Interaction volume radius: 10 \u00c5
Interaction volume height: 15 \u00c5
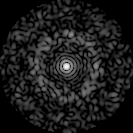
Disorder parameter: 0.8531